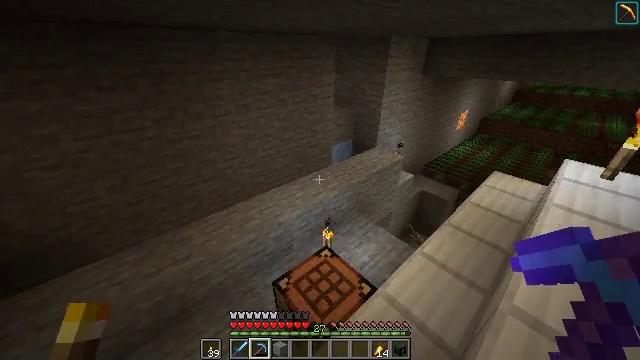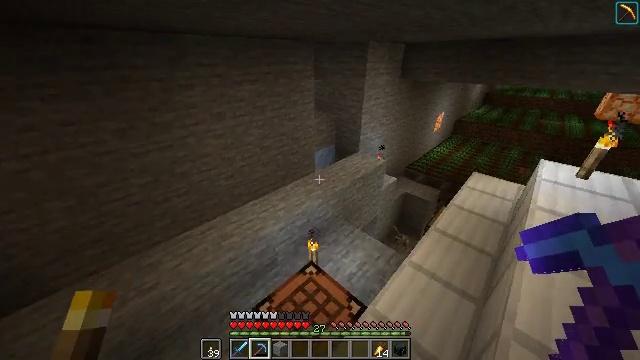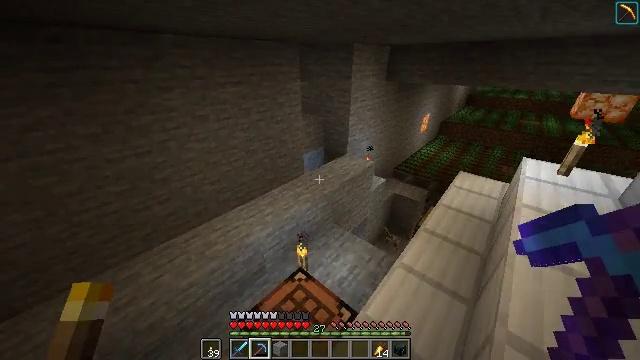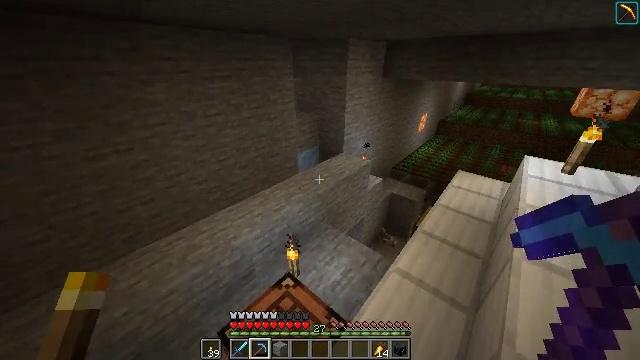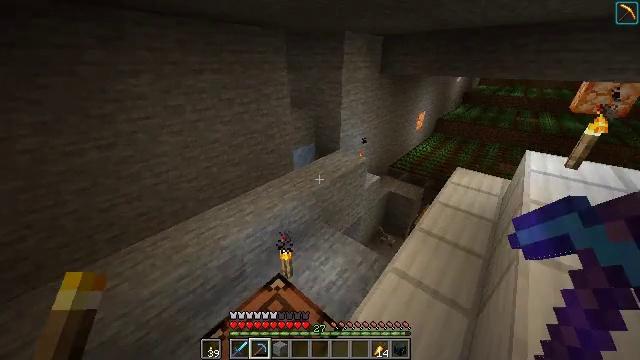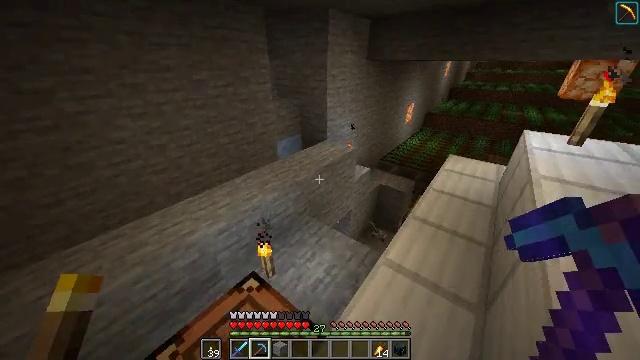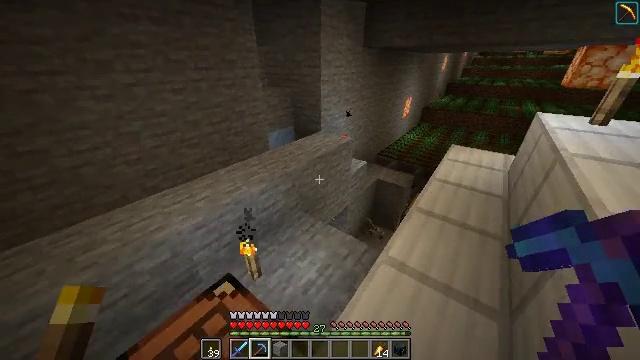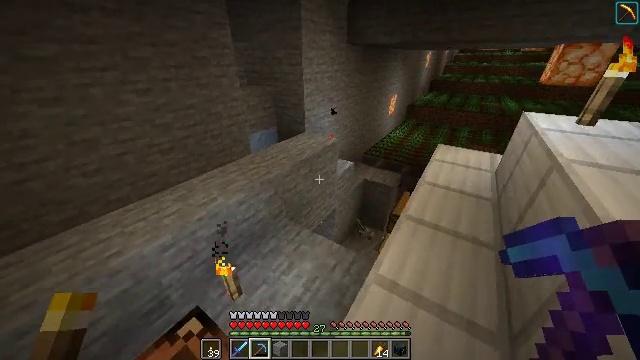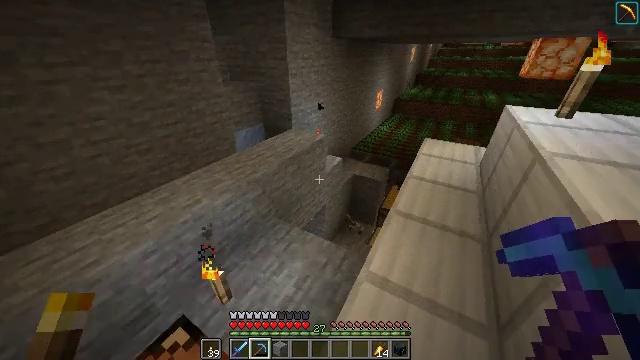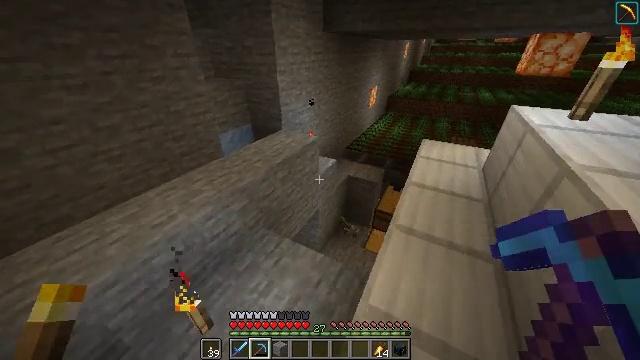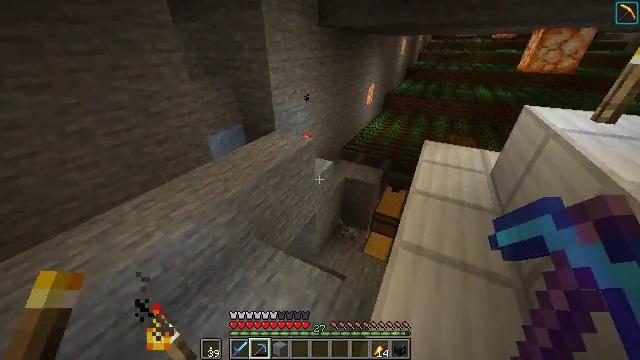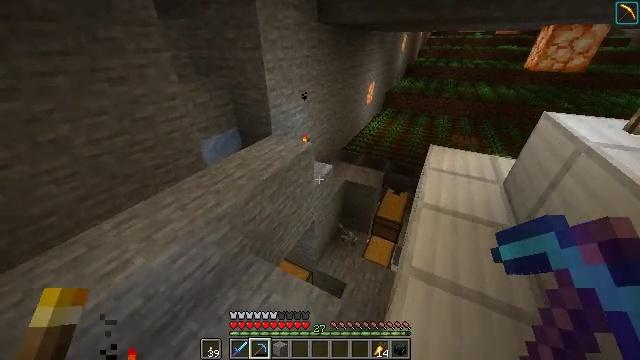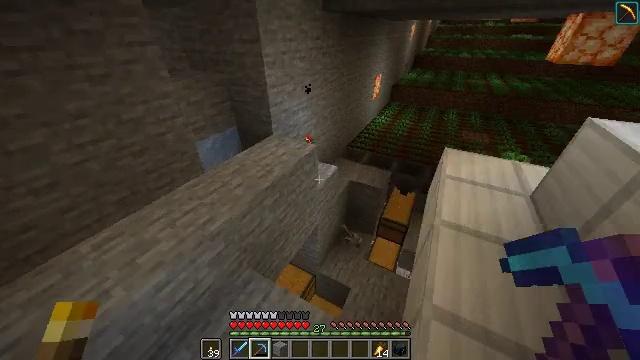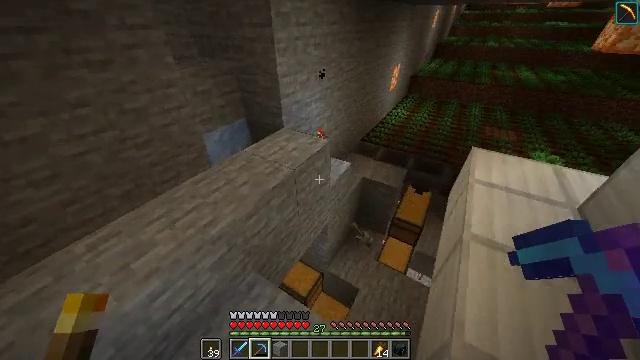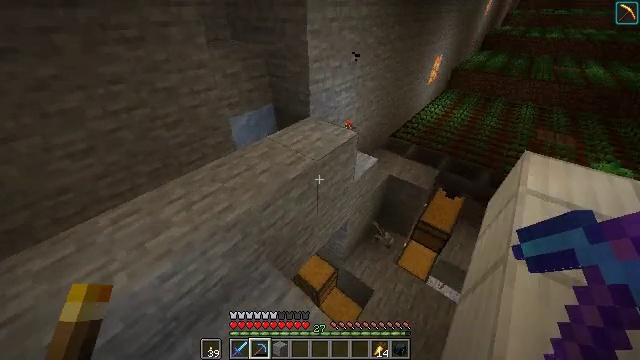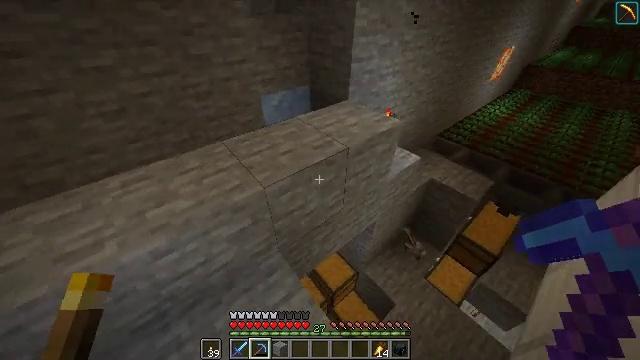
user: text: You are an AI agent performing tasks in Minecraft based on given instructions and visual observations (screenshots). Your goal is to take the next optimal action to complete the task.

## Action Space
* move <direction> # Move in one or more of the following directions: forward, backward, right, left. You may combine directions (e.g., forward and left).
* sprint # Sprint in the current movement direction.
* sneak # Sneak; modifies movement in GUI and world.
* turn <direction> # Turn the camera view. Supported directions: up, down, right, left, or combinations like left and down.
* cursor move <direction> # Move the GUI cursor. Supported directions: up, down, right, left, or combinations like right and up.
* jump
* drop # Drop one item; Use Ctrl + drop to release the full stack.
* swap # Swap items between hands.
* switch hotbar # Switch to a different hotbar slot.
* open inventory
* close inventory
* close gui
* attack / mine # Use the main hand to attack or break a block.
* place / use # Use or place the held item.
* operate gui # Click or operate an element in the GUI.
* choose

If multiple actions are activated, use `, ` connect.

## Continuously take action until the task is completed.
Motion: motion action
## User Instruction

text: Combat the slime.
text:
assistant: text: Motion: move forward and move right, sprint, turn right
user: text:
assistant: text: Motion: move forward and move right, sprint, turn right
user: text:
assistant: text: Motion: move forward and move right, sprint
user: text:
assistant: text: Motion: move forward, sprint
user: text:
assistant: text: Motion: move forward, sprint, turn right
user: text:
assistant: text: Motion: move forward, sprint
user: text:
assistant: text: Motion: move forward, sprint, turn right
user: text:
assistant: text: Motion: move forward, sprint, turn right and down
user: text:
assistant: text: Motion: move forward, sprint, turn right
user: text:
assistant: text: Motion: move forward, sprint, turn right
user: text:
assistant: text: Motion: move forward, sprint
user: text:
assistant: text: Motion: move forward, sprint, turn down
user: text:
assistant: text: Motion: move forward, sprint, turn left and down
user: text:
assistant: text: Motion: move forward, sprint, turn left and down
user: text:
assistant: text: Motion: move forward, sprint, turn left and down
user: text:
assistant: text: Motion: move forward, sprint, turn left
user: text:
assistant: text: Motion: move forward, sprint, turn left, jump
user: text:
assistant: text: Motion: move forward, sprint, jump
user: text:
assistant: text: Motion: move forward, sprint, jump
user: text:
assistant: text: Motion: move forward, sprint, jump
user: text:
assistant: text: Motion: move forward, sprint
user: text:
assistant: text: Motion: move forward, sprint
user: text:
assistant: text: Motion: no_op
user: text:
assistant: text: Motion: no_op
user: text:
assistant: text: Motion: no_op
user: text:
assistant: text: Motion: no_op
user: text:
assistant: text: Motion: no_op
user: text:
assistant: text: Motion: no_op
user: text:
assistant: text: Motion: no_op
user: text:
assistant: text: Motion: turn left and down